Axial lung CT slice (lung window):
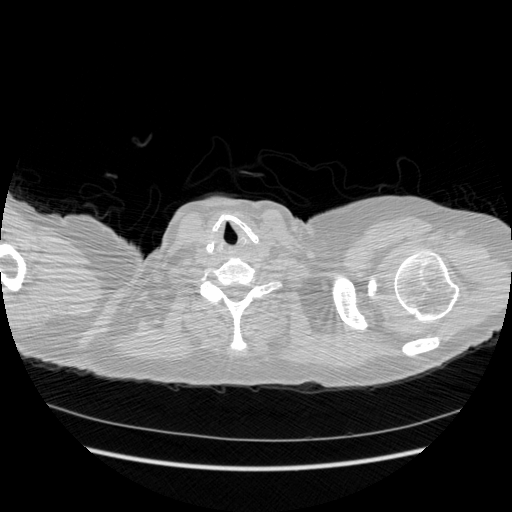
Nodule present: no